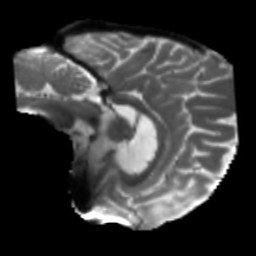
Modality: T2w
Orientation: sagittal
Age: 64
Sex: male
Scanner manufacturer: siemens
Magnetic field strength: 3 T
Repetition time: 5.25 s
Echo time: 0.08 s